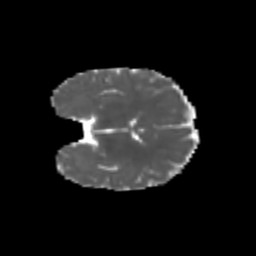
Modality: MD
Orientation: coronal
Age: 6
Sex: female
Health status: healthy